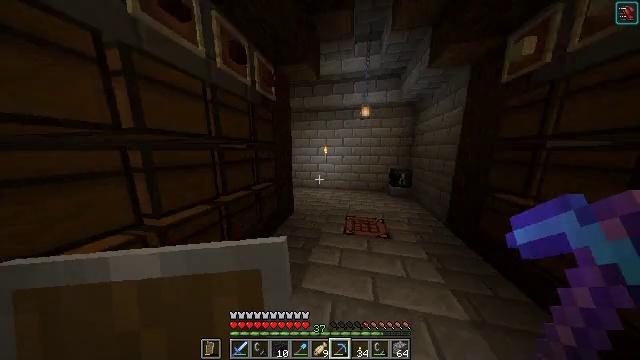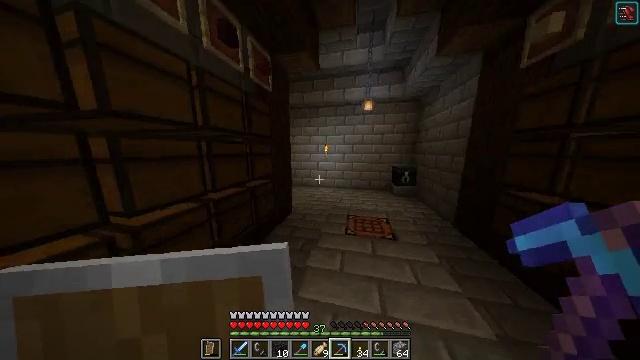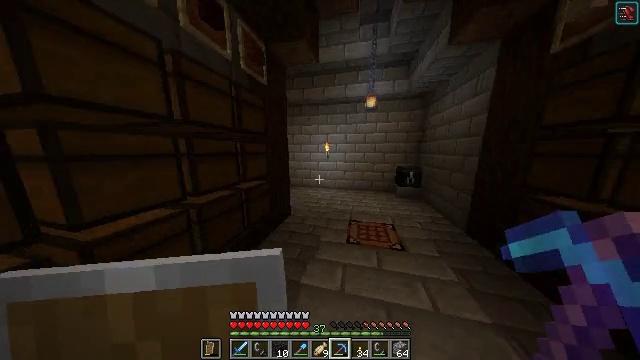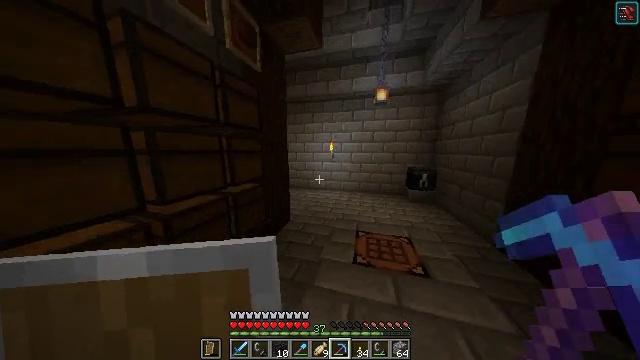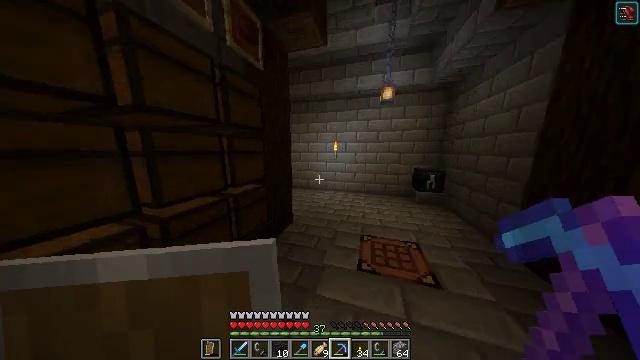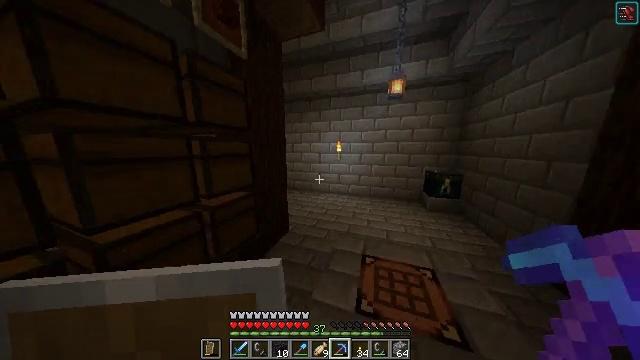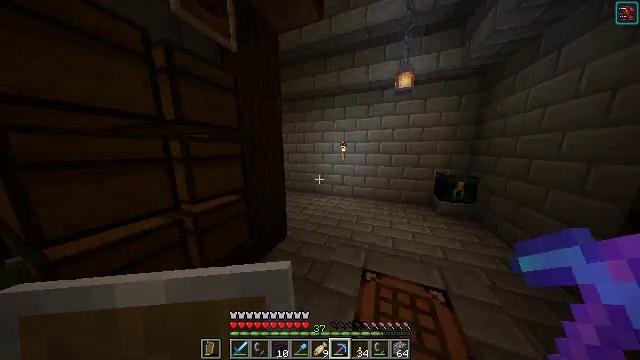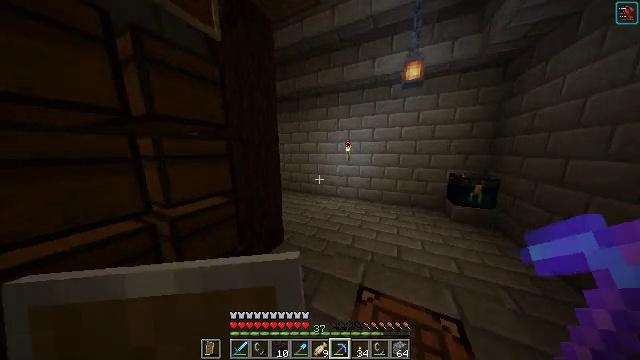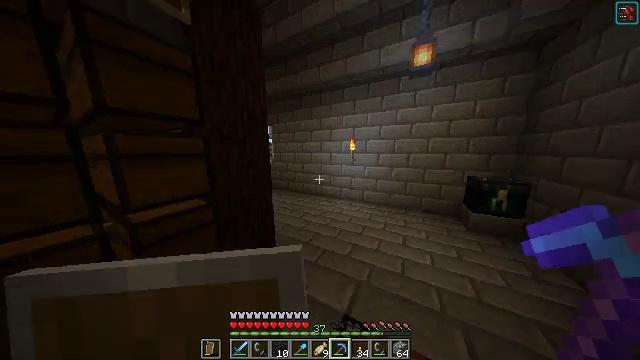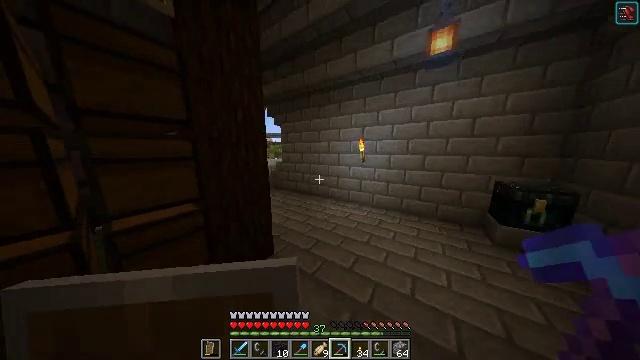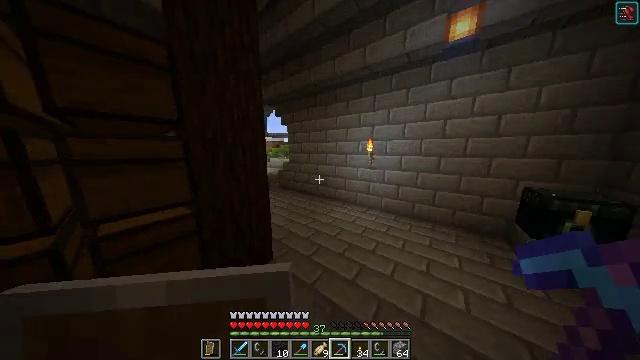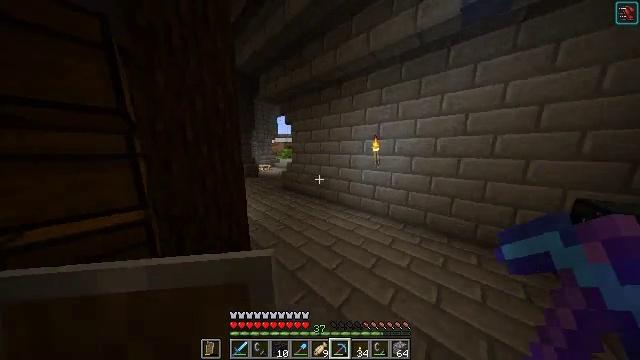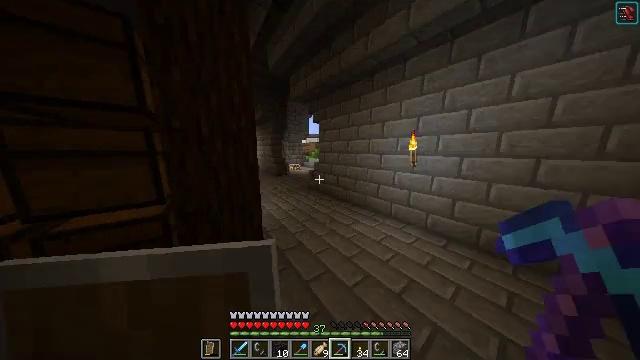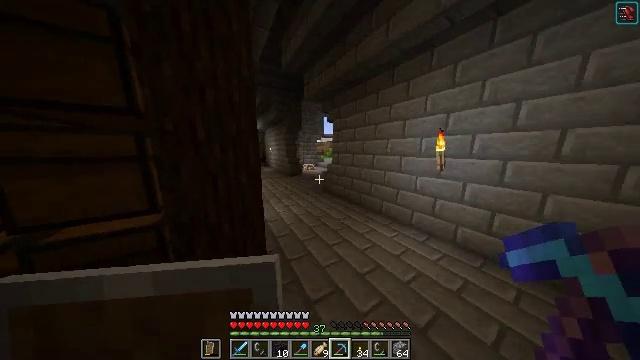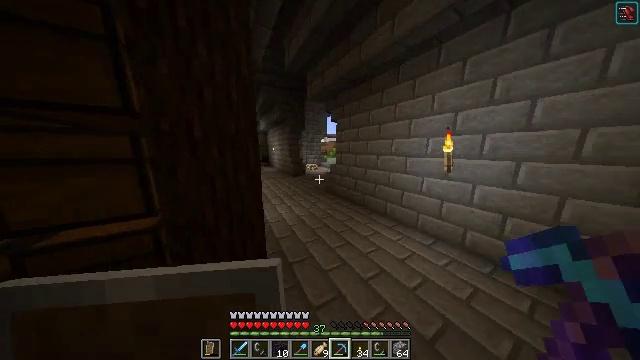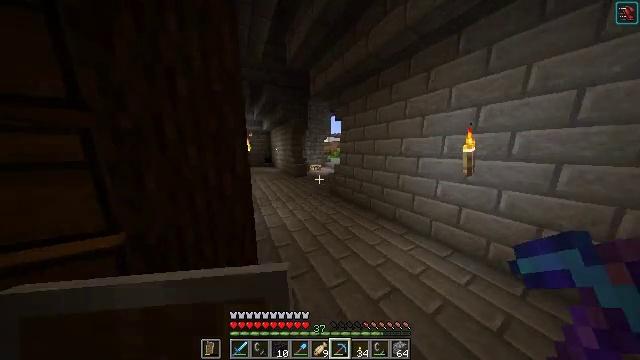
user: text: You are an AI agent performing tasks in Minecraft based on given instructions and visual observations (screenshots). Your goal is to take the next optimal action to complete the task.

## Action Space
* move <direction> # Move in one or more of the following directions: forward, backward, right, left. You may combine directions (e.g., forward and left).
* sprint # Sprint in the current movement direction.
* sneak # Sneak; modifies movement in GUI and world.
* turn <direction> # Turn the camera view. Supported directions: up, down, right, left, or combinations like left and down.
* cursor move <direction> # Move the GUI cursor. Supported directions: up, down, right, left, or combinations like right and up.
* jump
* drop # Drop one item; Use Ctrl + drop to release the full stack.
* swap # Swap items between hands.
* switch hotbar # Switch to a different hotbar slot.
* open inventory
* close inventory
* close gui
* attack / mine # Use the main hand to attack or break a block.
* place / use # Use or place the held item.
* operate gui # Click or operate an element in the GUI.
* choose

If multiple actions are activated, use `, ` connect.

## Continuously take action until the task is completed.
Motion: motion action
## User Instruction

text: Remove crimson fungus from its spot.
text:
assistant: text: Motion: move forward
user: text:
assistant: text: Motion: move forward
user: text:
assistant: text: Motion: move forward, turn left
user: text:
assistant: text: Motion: move forward and move right, turn left
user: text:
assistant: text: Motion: move forward and move right, turn left
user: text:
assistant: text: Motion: move forward and move right, turn left
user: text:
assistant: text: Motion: move forward and move right, turn left
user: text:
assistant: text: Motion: move forward and move right, turn left
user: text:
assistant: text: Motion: move forward, turn left
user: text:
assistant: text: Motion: move forward and move right, turn left
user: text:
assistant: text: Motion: move forward and move right, turn left
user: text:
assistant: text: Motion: move forward, turn left
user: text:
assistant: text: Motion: move forward, turn left
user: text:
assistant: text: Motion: move forward, turn left
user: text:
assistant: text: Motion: move forward, turn left
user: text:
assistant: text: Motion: move forward and move right, turn left
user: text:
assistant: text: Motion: move forward and move right, turn left
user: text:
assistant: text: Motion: move forward, turn left
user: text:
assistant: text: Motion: move forward, turn left
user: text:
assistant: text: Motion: move forward
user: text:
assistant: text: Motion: move forward
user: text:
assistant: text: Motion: move forward
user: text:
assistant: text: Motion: move forward, jump
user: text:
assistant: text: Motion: move forward, jump
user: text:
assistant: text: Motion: move forward, jump
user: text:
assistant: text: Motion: move forward, jump
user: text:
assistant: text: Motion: move forward, jump
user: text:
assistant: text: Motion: move forward
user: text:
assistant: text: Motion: move forward, turn right
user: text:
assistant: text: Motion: move forward, turn right